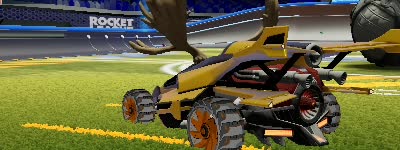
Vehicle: aftershock